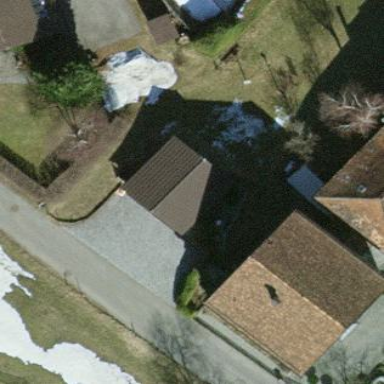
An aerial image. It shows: Garage.